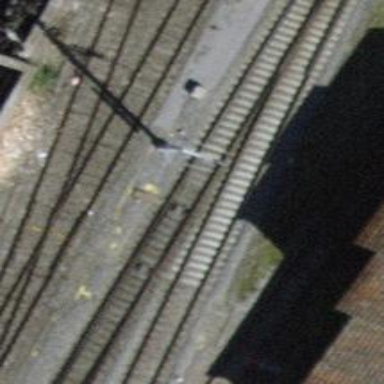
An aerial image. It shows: Railway switch.